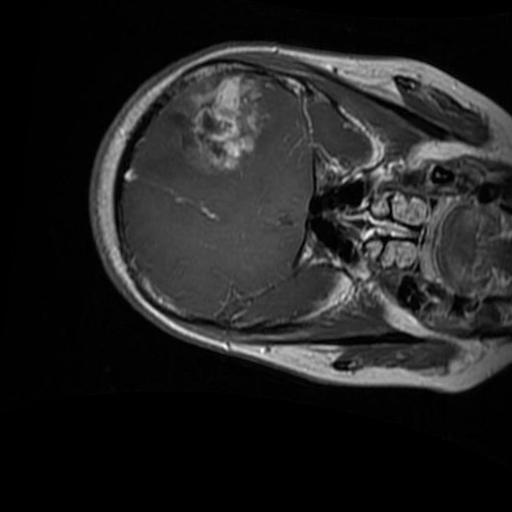
Label: brain_glioma